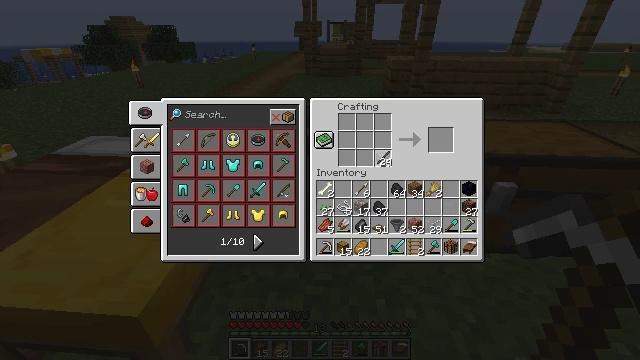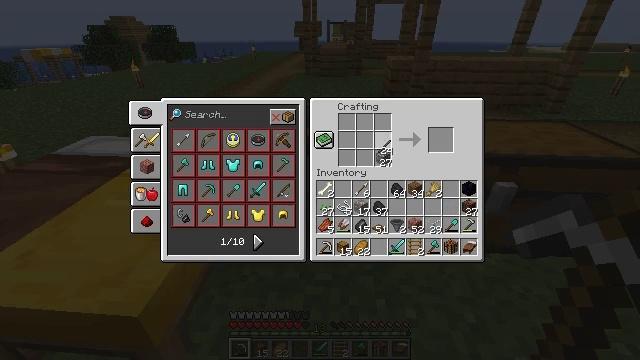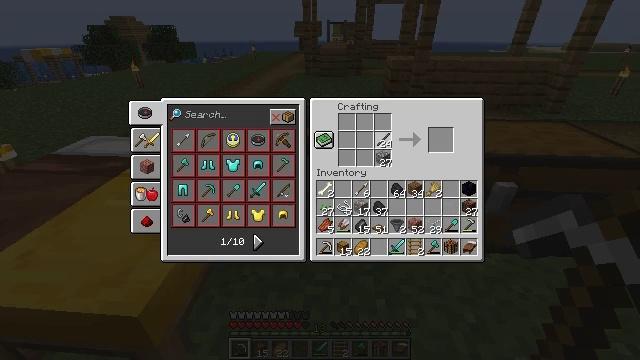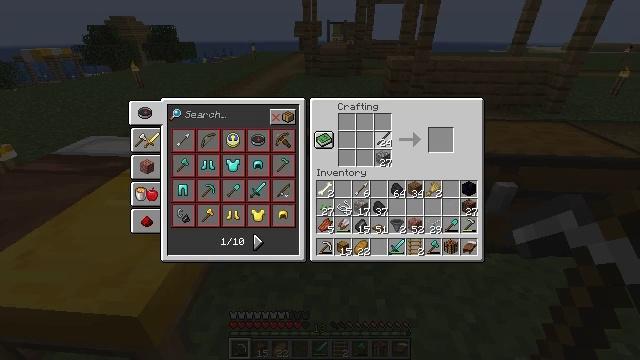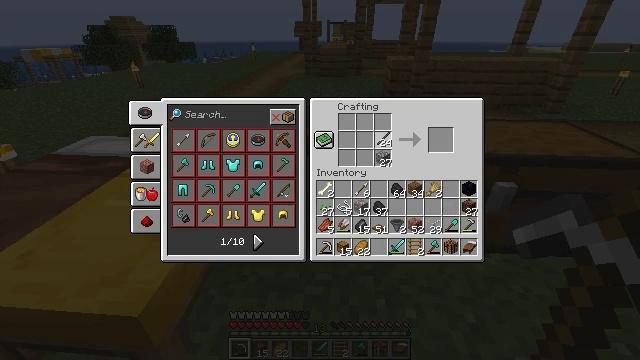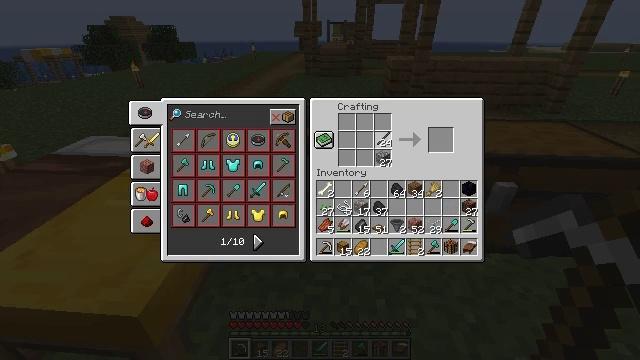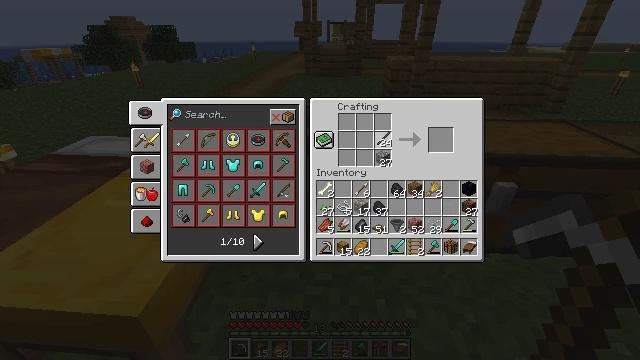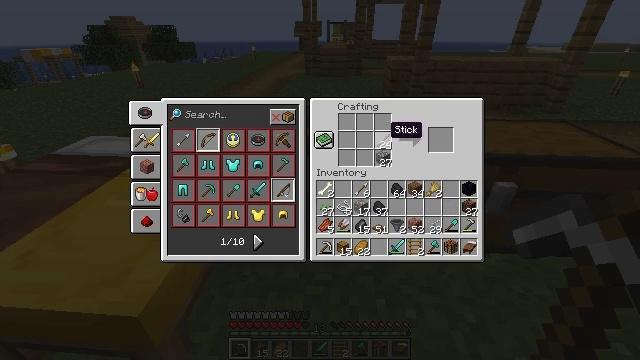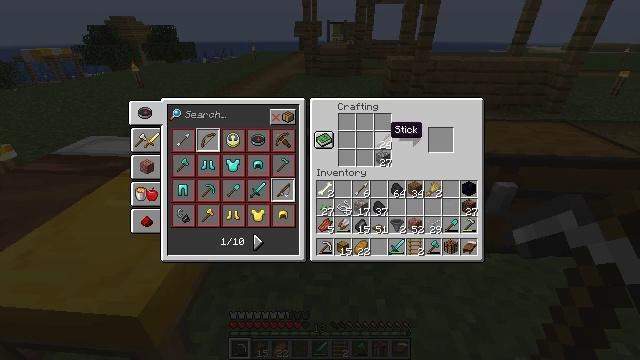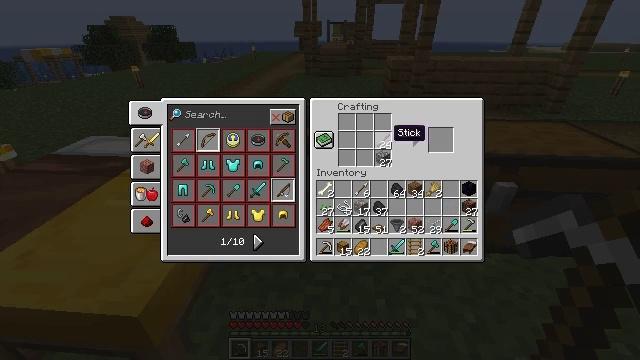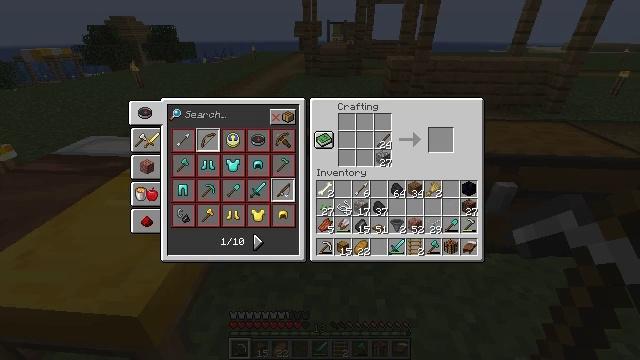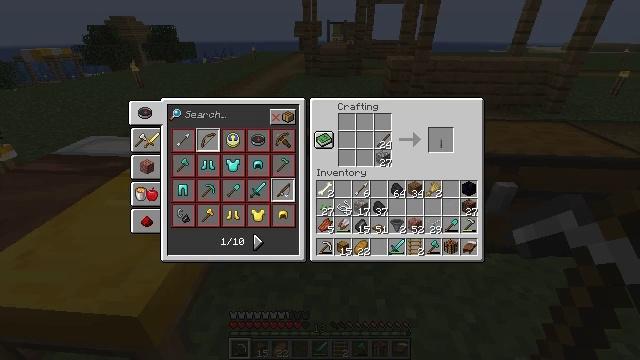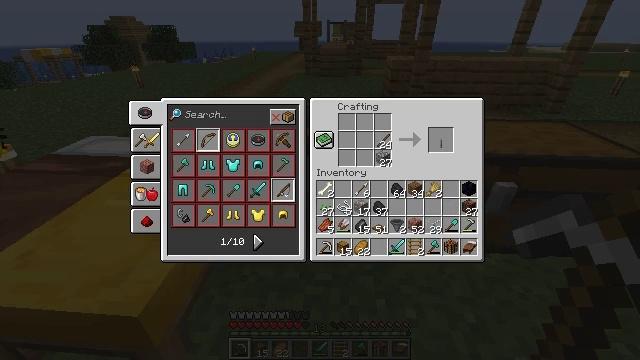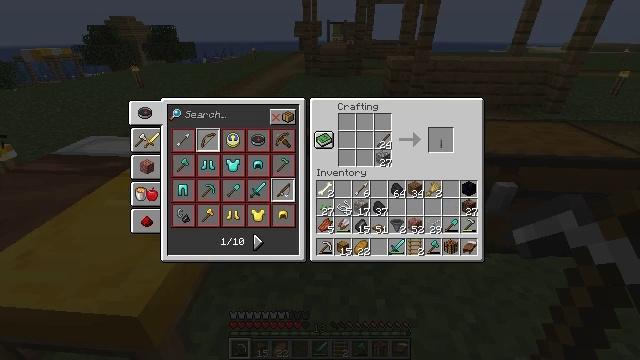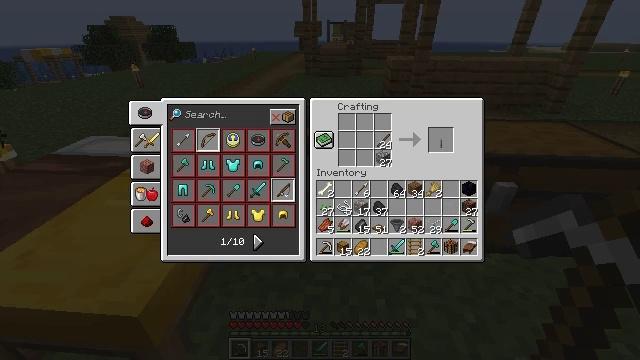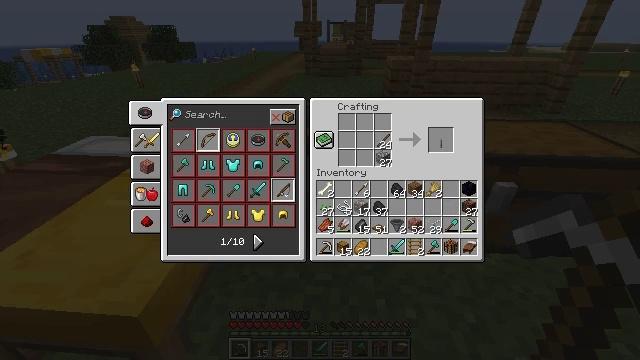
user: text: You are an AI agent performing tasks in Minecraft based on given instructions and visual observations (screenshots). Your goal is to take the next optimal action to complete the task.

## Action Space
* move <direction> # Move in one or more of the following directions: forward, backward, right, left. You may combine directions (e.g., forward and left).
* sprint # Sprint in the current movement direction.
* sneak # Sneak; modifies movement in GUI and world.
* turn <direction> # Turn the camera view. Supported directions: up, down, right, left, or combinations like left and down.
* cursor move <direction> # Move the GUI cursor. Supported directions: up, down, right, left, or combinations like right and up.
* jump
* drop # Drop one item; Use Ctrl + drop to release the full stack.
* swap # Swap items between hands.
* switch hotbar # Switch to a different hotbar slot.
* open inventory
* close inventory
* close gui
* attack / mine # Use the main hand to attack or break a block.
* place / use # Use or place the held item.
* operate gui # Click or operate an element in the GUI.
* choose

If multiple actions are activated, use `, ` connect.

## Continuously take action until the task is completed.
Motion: motion action
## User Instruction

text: Craft a lever.
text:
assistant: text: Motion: cursor move up
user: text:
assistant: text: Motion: cursor move up
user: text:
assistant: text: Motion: no_op
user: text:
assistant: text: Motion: operate gui
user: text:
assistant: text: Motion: operate gui
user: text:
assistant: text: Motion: operate gui
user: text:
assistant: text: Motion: no_op
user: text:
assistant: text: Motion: no_op
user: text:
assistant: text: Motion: no_op
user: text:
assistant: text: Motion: cursor move right
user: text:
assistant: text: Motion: cursor move right
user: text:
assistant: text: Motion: cursor move right
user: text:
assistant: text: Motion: cursor move right
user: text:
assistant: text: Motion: sneak
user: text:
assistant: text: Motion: sneak
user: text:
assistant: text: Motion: sneak
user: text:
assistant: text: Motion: sneak
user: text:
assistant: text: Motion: sneak
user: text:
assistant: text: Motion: sneak, operate gui
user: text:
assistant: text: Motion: sneak, operate gui
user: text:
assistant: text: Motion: sneak
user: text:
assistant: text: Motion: sneak
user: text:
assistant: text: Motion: sneak
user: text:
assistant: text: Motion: sneak